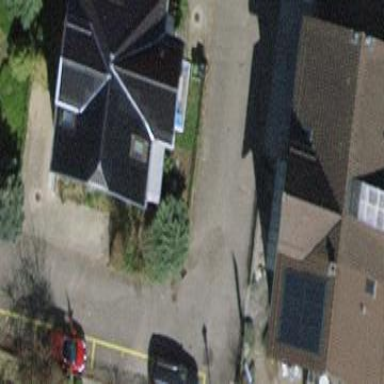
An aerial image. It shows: Building featuring apartments with half-hipped roof.